Question: I have a PHP script that receives a file and returns a response.
The PHP script returns the response like this:
'''
echo "<response><status>success</status><message>file received: test.txt</message></response>";
'''
When I make the POST request from PuTTY, the response I receive is this:
'''
6b
<response><status>success</status><message>file received: test.txt</message></response>
'''
Depending on the response, the '6b' could be something else as well? Is this the length of the response in hex, or something else?
The PHP script. Currently, I'm working on simply being able to POST a file and receive and parse the response, hence the PHP file is barebones.
'''
<?php
if (array_key_exists('file',$_FILES) && $_FILES['file']['size'] != 0)
{
$status = 'success';
$message = "File received: " . $_FILES['file']['name'];
}
else
{
$status = 'failed';
$message = "No file received.";
}
$reply = "<response>"
."<status>" . $status . "</status>"
."<message>" . $message . "</message>"
."</response>";
echo $reply;
?>
'''
I am establishing a RAW connection over port 80 on putty, and making the POST request like this:
'''
POST /file_post.php HTTP/1.1
Host: example.com
Connection: Keep-Alive
Content-Length: 212
UserAgent: Mozilla/5.0
Content-Type: multipart/form-data; boundary=---------------------8ce9826eb81af6a
-----------------------8ce9826eb81af6a
Content-Disposition: form-data; name="file"; filename="test.txt"
Content-Type: application/octet-stream
TestData
-----------------------8ce9826eb81af6a--
'''
Reponse received

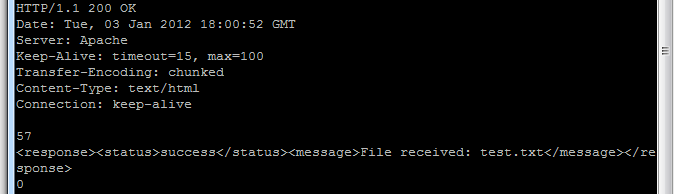
Answer: This is Chunked Transfer Encoding <URL>
You can send request in http 1.0 instead of 1.1 to avoid this or you can decode it easily (check this out <URL> really easy to decode ,
Or use php-curl, it will automatically decode the response for you.